Interaction volume radius: 5 \u00c5
Interaction volume height: 20 \u00c5
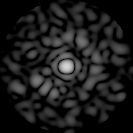
Disorder parameter: 0.8682